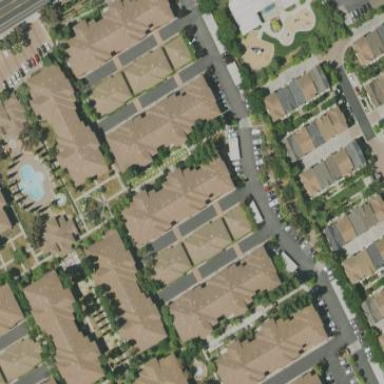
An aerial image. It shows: Hipped-roof building with apartments.